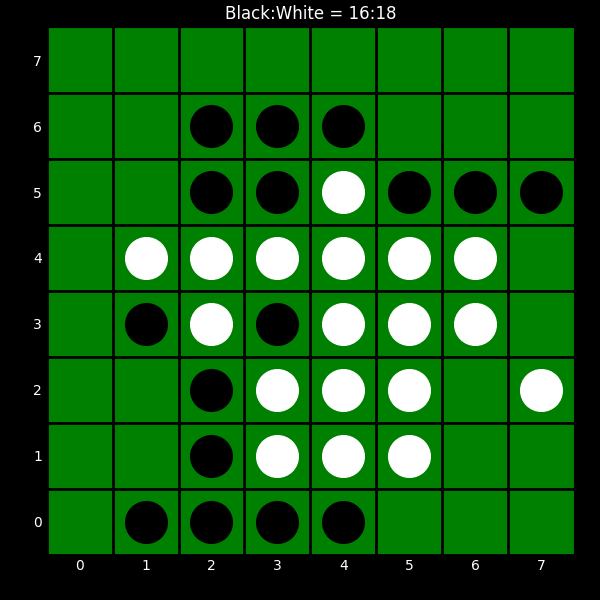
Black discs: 16
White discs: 18